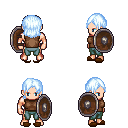
a pixel art fantasy rpg character, male body template, human, light skin, brown sleeveless shirt, teal pants, white cyan long bangs hairstyle, brown slippers, shield, four views (front, back, left, right), 2x2 character sprite sheet, small pixel art, hard edges, no anti-aliasing